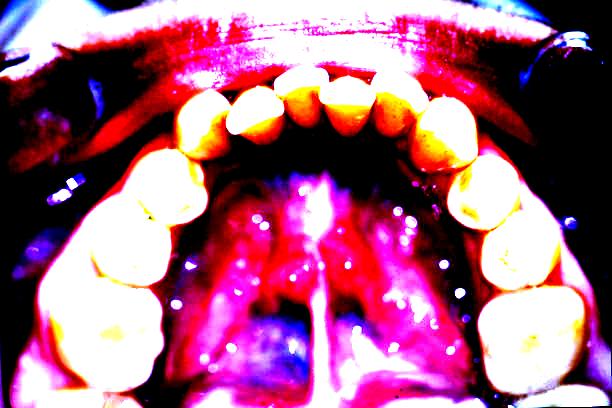
Condition: Gingivitis